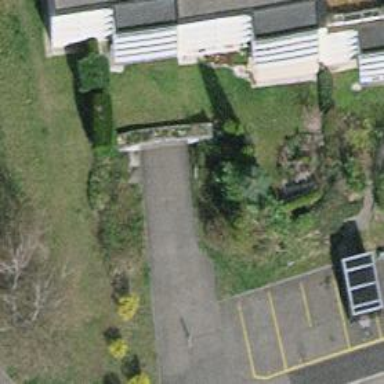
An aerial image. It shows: Entrance to parking area.